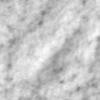
Label: no_change